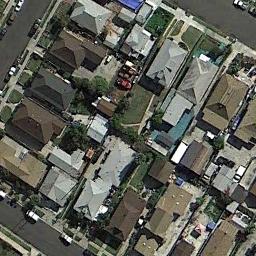
Label: residential